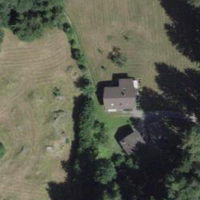
EUNIS habitat code: 24
Species observed at this site:
Leucojum vernum